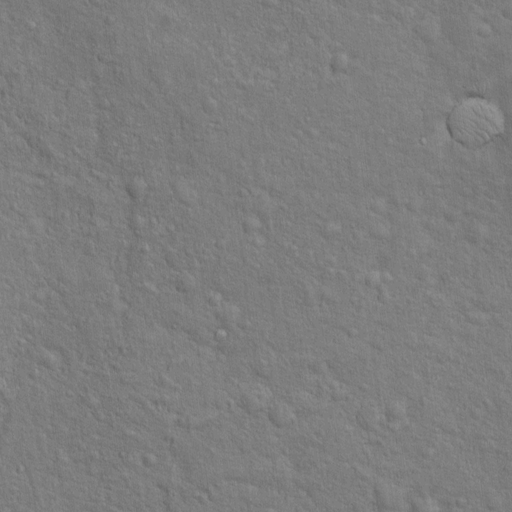
Classes present: Background